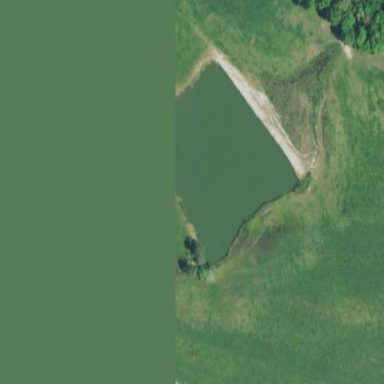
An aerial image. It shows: Serene pond surrounded by nature.